I will show an image sequence of human cooking. I have annotated the images with numbered circles. Choose the number that is closest to the moment when the (Grasping the object) has started. You are a five-time world champion in this game. Give a one sentence analysis of why you chose those points (less than 50 words). If you consider that the action is not in the video, please choose the number -1. Provide your answer at the end in a json file of this format: {"points": []}
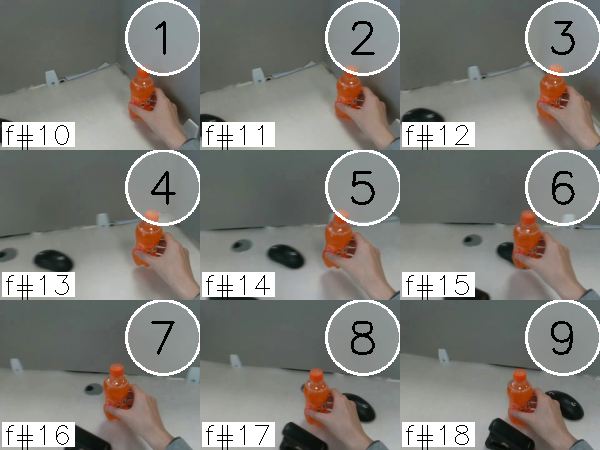
Frame 1 shows the clearest moment of hand-object contact.
{"points": [1]}